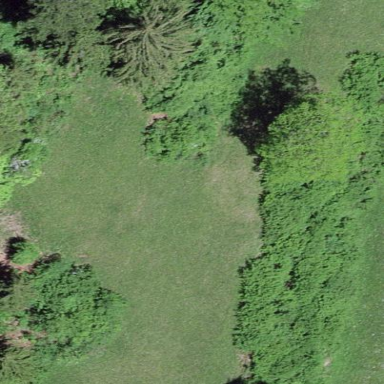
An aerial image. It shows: Area covered in scrub vegetation.